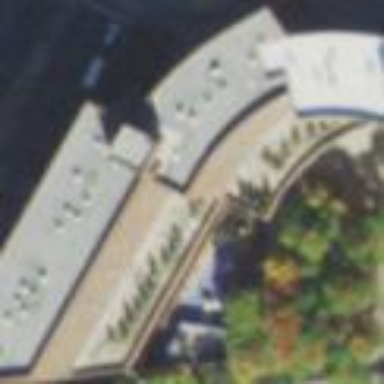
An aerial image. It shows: Part of building with flat concrete roof.